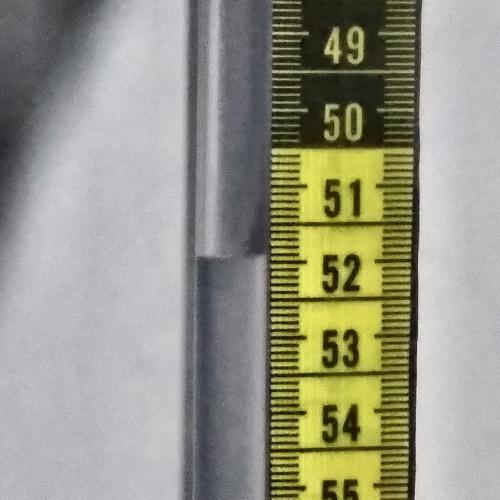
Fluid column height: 51.9 cm